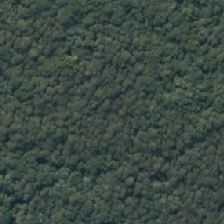
Land cover: deciduous_hardwood